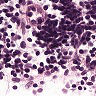
Metastatic tissue present: no